Field crop: maize
Growth stage: 2
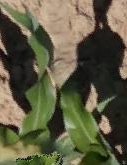
Species: maize